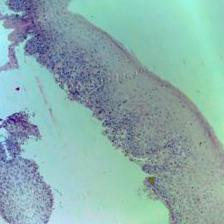
Diagnosis: Normal